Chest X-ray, AP view. Patient: 23 years old, sex M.
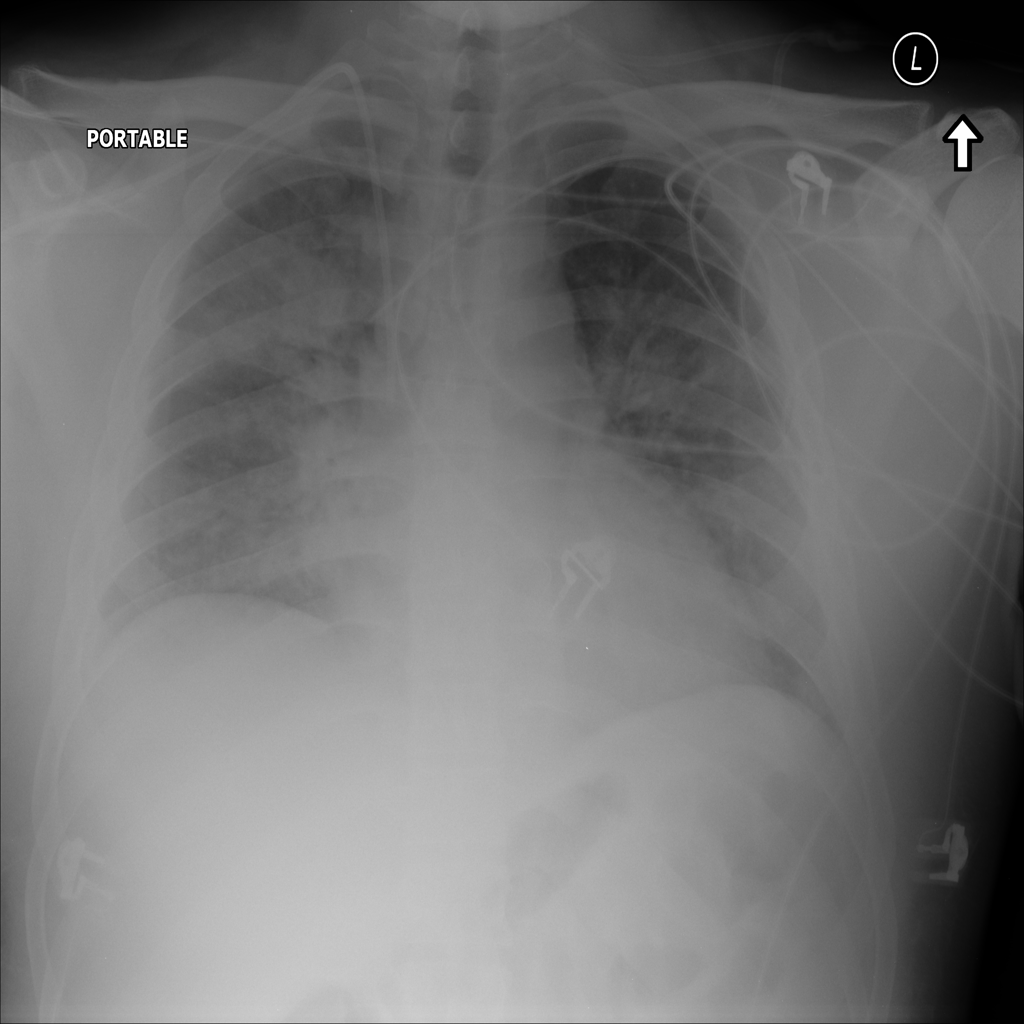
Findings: Edema